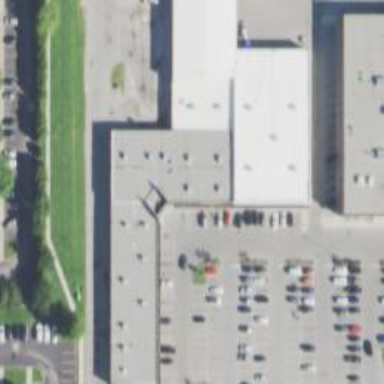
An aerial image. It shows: Building.